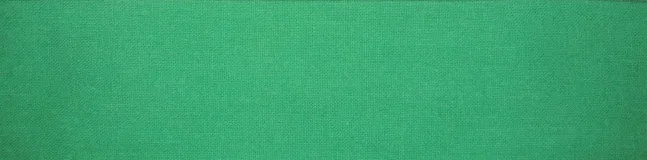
The retrieved specimen from RIRS (12 cm).
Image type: pathology (fish)